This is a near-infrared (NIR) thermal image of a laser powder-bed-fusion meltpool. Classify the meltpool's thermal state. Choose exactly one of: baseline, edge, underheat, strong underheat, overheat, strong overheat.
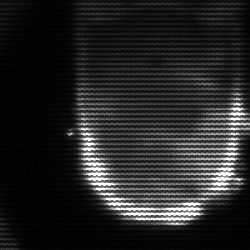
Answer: baseline